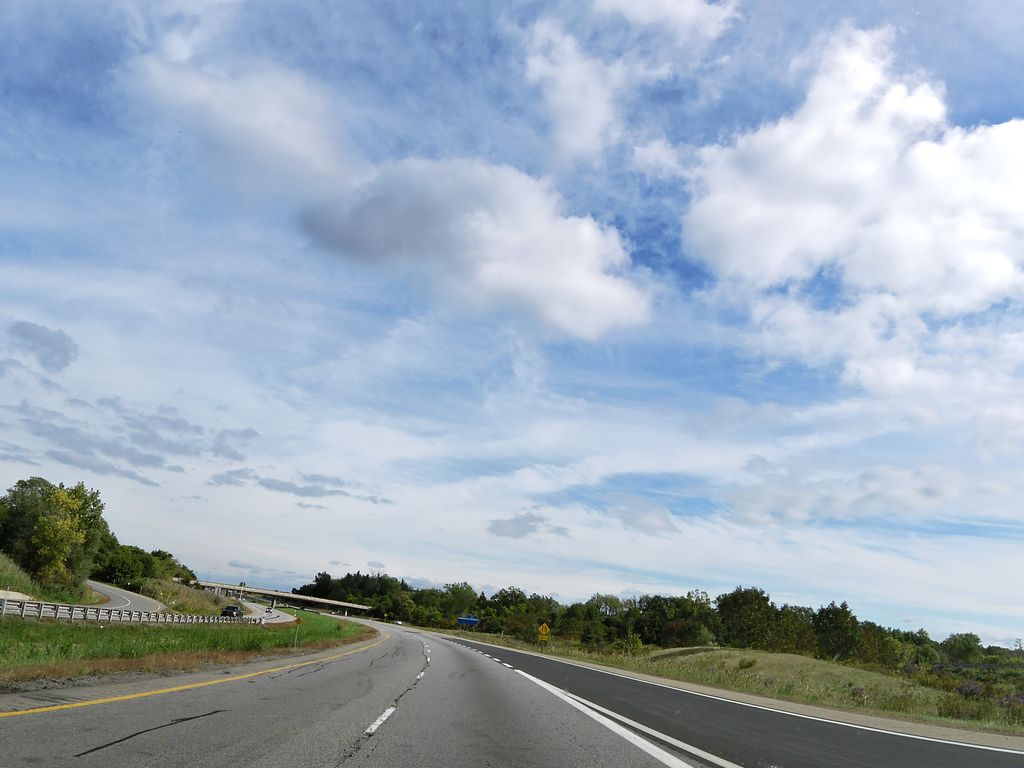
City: hamilton